Field crop: maize
Growth stage: 2
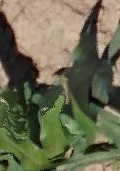
Species: maize